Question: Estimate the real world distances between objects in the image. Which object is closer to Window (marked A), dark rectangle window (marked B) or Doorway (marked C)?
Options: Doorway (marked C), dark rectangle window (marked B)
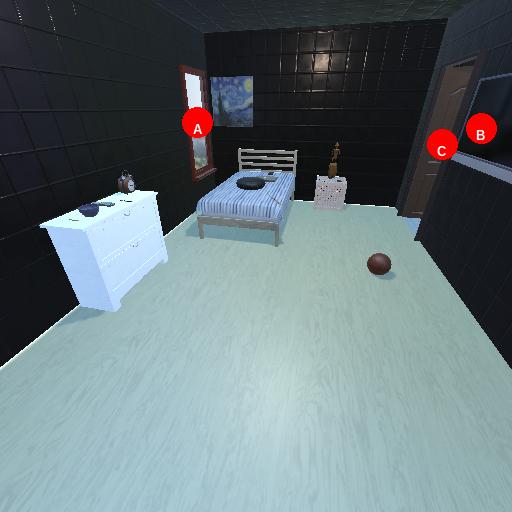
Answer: Doorway (marked C)